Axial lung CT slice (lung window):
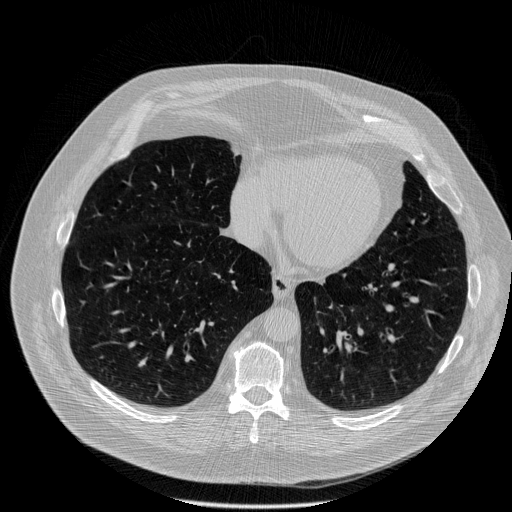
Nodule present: no